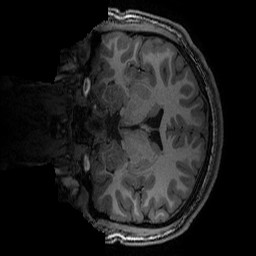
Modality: T1w
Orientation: coronal
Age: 16
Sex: male
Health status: ill
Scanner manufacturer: ge
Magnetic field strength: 3 T
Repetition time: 0.007664 s
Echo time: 0.00342 s